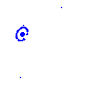
Particle: pion